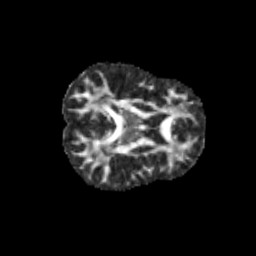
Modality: FA
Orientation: axial
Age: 12
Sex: female
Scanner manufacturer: siemens
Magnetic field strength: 3 T
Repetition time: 3.8 s
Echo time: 0.07 s